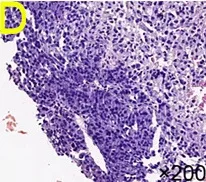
CECT, HE, and Immunohistochemistry for Case 2. (D) Hematoxylin and eosin staining of biopsy tissue (original magnification x200).
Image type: pathology (h&e)